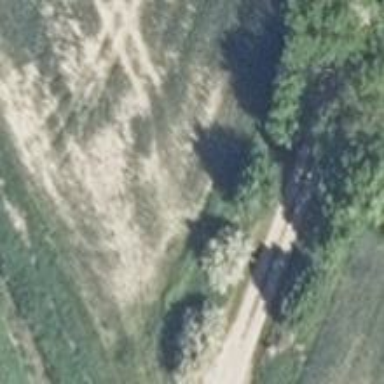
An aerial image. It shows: Row of trees in natural setting.